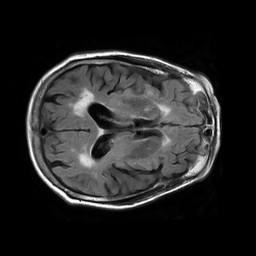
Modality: FLAIR
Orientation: axial
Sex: female
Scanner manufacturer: philips
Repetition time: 11 s
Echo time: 0.125 s